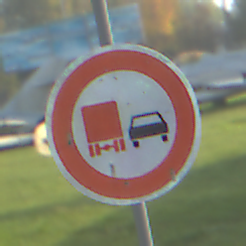
Verkehrszeichen: UeberholverbotKraftfahrzeuge
Umgebung: Outdoor, Special
Tageszeit: SunriseSunset
Wetter: Clear
Licht: Natural
Jahreszeit: NotSpecified
Kontrast: MediumContrast